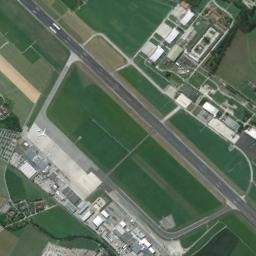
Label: airport